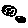
Label: moon